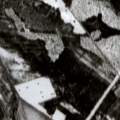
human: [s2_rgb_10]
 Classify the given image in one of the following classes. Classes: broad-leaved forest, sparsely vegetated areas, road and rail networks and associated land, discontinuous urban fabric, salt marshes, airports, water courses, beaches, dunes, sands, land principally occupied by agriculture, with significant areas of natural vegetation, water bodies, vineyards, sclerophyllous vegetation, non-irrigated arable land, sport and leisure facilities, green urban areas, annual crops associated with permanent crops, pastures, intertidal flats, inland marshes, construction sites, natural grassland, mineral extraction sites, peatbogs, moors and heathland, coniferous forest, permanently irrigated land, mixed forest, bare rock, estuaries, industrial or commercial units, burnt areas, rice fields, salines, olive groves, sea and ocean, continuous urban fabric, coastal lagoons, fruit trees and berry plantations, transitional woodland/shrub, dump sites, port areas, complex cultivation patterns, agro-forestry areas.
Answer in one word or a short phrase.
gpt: mixed forest, transitional woodland/shrub